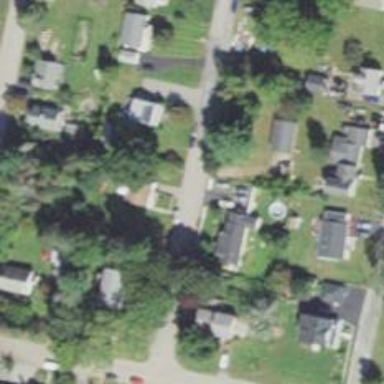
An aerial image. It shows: Residential driveway.